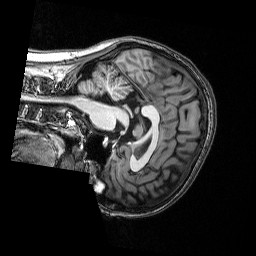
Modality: T1w
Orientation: sagittal
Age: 21
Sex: female
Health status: healthy
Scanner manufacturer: siemens
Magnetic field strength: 3 T
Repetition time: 2.53 s
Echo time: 0.00339 s